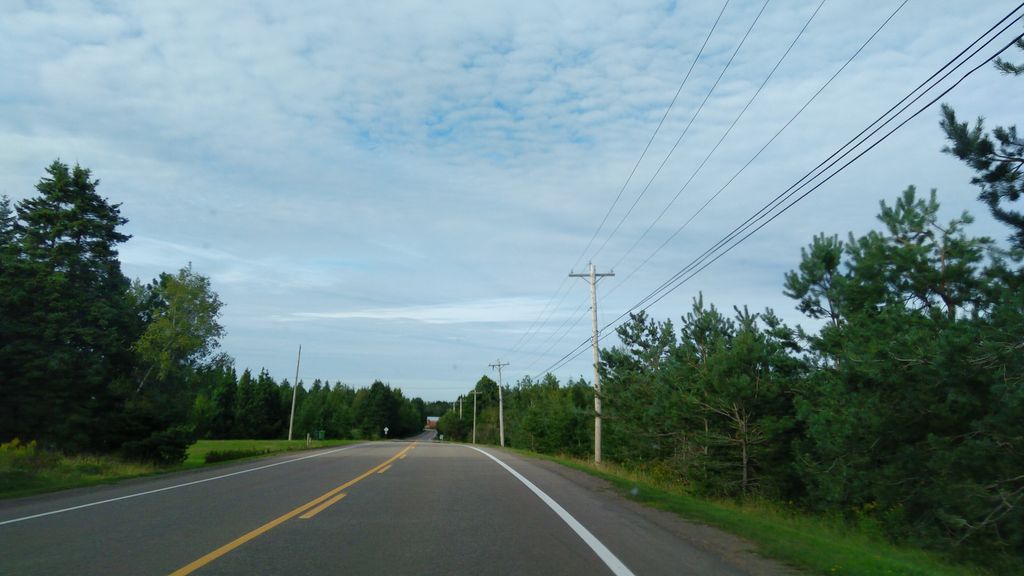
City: charlottetown